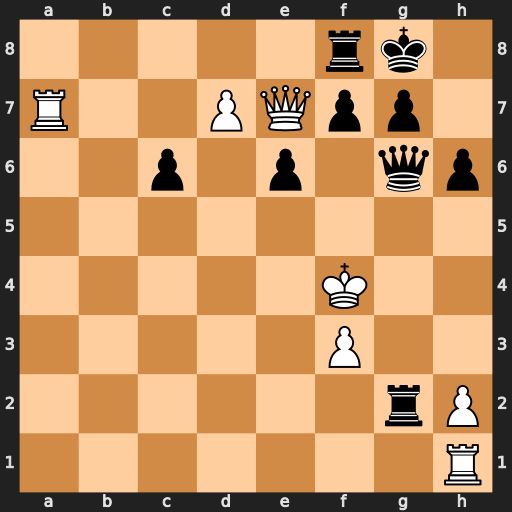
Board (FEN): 5rk1/R2PQpp1/2p1p1qp/8/5K2/5P2/6rP/7R
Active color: w
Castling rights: -
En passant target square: -
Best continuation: Qxf8+ Kh7 Ke3 Qg5+ f4